Question: Here's what Im trying to do:
Display, by company, the company name, contact name and phone number for any payer who has no insureds.
I have no idea where to start.........
'''
SELECT PAYER.COMPANY_NAME, CONTACT_NAME, PHONE_NUM
FROM PAYER
JOIN PLAN ON PAYER.PAYER_ID = PLAN.PAYER_ID
JOIN POLICY ON PLAN.POLICY_ID =POLICY.POLICY_ID
JOIN INSURED ON POLICY.POLICY_ID = INSURED.POLICY_ID
JOIN MORTAL ON INSURED.MORTAL_ID = MORTAL.MORTAL_ID
'''
Where do I even start?
The erd:

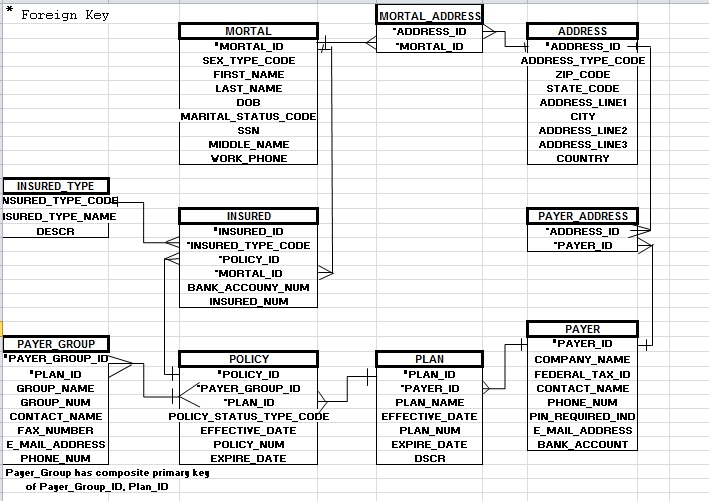
Answer: I don't have Oracle so I can't test what I'm about to post but look at the concept more than the syntax. By using an outer join on the insured table, records will still be returned when there is no match but the value of any column you reference in the insured table will be NULL. So, by using a WHERE clause that looks for a NULL value you are essentially doing what you want.
'''
SELECT PAYER.COMPANY_NAME, PAYER.CONTACT_NAME, PAYER.PHONE_NUM
FROM PAYER
JOIN PLAN ON PLAN.PAYER_ID = PAYER.PAYER_ID
JOIN POLICY ON POLICY.PLAN_ID = PLAN.PLAN_ID
LEFT OUTER JOIN INSURED ON INSURED.POLICY_ID = POLICY.POLICY_ID
WHERE
INSURED.POLICY_ID IS NULL
'''
Here's something you need to consider, though. Can a payer have no plans? Can a plan have no policies? In either of those cases, they will be no insured but you would have to expand upon this concept to cover those conditions.